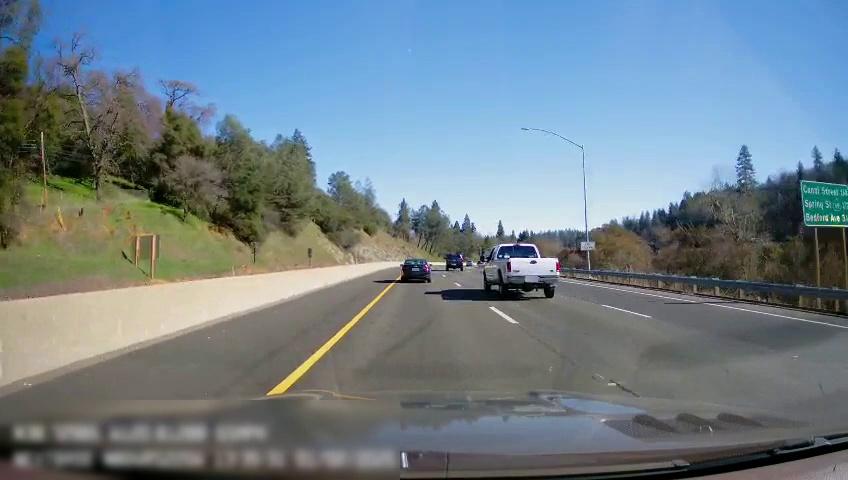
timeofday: Day
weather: Sunny
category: Drivable Space
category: Vehicles | Car
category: Vehicles | Truck
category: Vehicles | Truck
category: Vehicles | SUV
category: Lanes | Current Lane
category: Lanes | Current Lane
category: Lanes | Alternate Lane
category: Lanes | Alternate Lane
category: Traffic | Signs